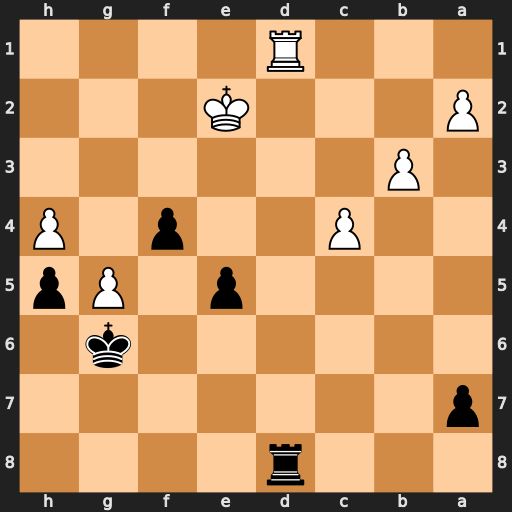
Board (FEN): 3r4/p7/6k1/4p1Pp/2P2p1P/1P6/P3K3/3R4
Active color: b
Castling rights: -
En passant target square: -
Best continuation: f3+ Kxf3 Rxd1